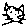
Label: cat